Interaction volume radius: 10 \u00c5
Interaction volume height: 30 \u00c5
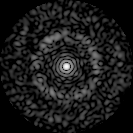
Disorder parameter: 0.8282